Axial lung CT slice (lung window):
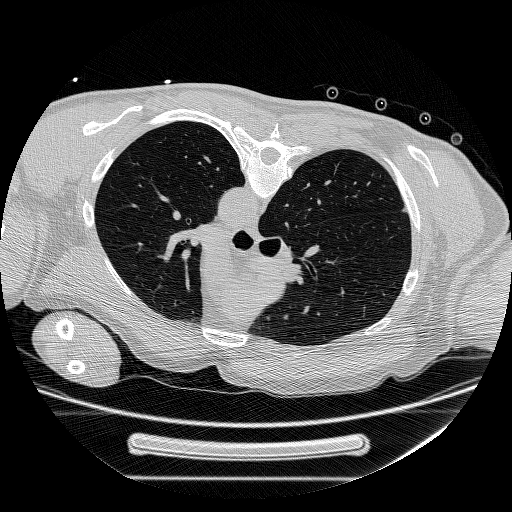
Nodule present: no